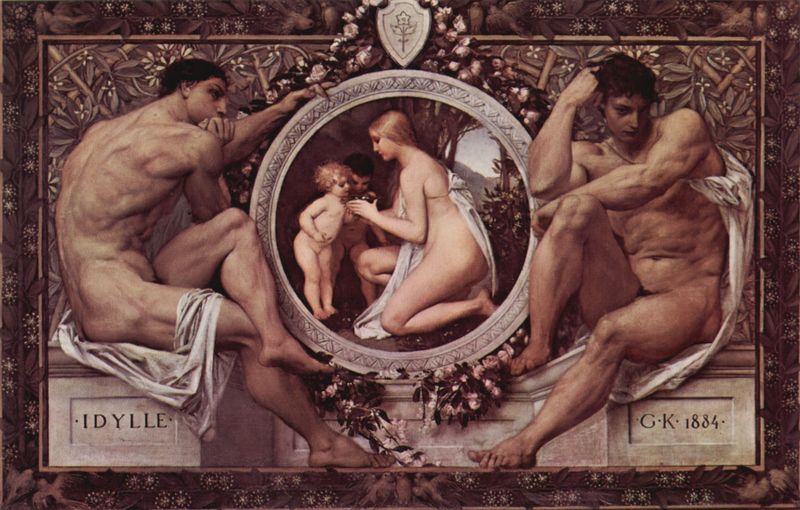
Titel: Idyll
Künstler: Gustav Klimt
Standort: Wien
Institution: Historisches Museum der Stadt Wien
Schlagwörter: akt, blätter, gemälde, haut, mann, nackt, weiß, akte, mädchen, ocker, sitzen, blume, blumen, braun, busen, frau, marmor, männer, nacht, rücken, skizze, blüte, blüten, rosen, tuch, beige, muster, ornament, symbolismus, blond, trinken, falten, halten, rahmen, stein, schauen, spiegel, öl, busch, pose, sitzend, tücher, kind, klassizismus, mutter, kinder, kreis, rund, tondo, ranken, relief, zwei, idylle, füsse, ölgemälde, querformat, kartusche, weiblich, muskeln, inschrift, floral, ornamente, faltenwurf, laken, nackte, junge, nachdenklich, schenkel, zeigen, gemustert, muskulös, posen, nacktheit, antike, knabe, medaillon, idyllisch, blondine, geben, monogramm, knien, allegorie, kranz, lorbeer, girlanden, organisch, wappen, jüngling, männlich, götter, muskel, knieend, kniend, musen, versonnen, historismus, nackte frau, medaille, kreisförmig, dekorativ, sohn, kleinkinder, inschriften, grabstein, jünglinge, vignette, olivenzweige, nackedei, mama, caritas, wappenschild, langhaarig, burne jones, blumenteppich, gemäld, kindchen, nackte männer, richen, 2 männer, g.k., nein, will ich nicht, neoromantik, 1884, muskuläs